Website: lowes
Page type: payment
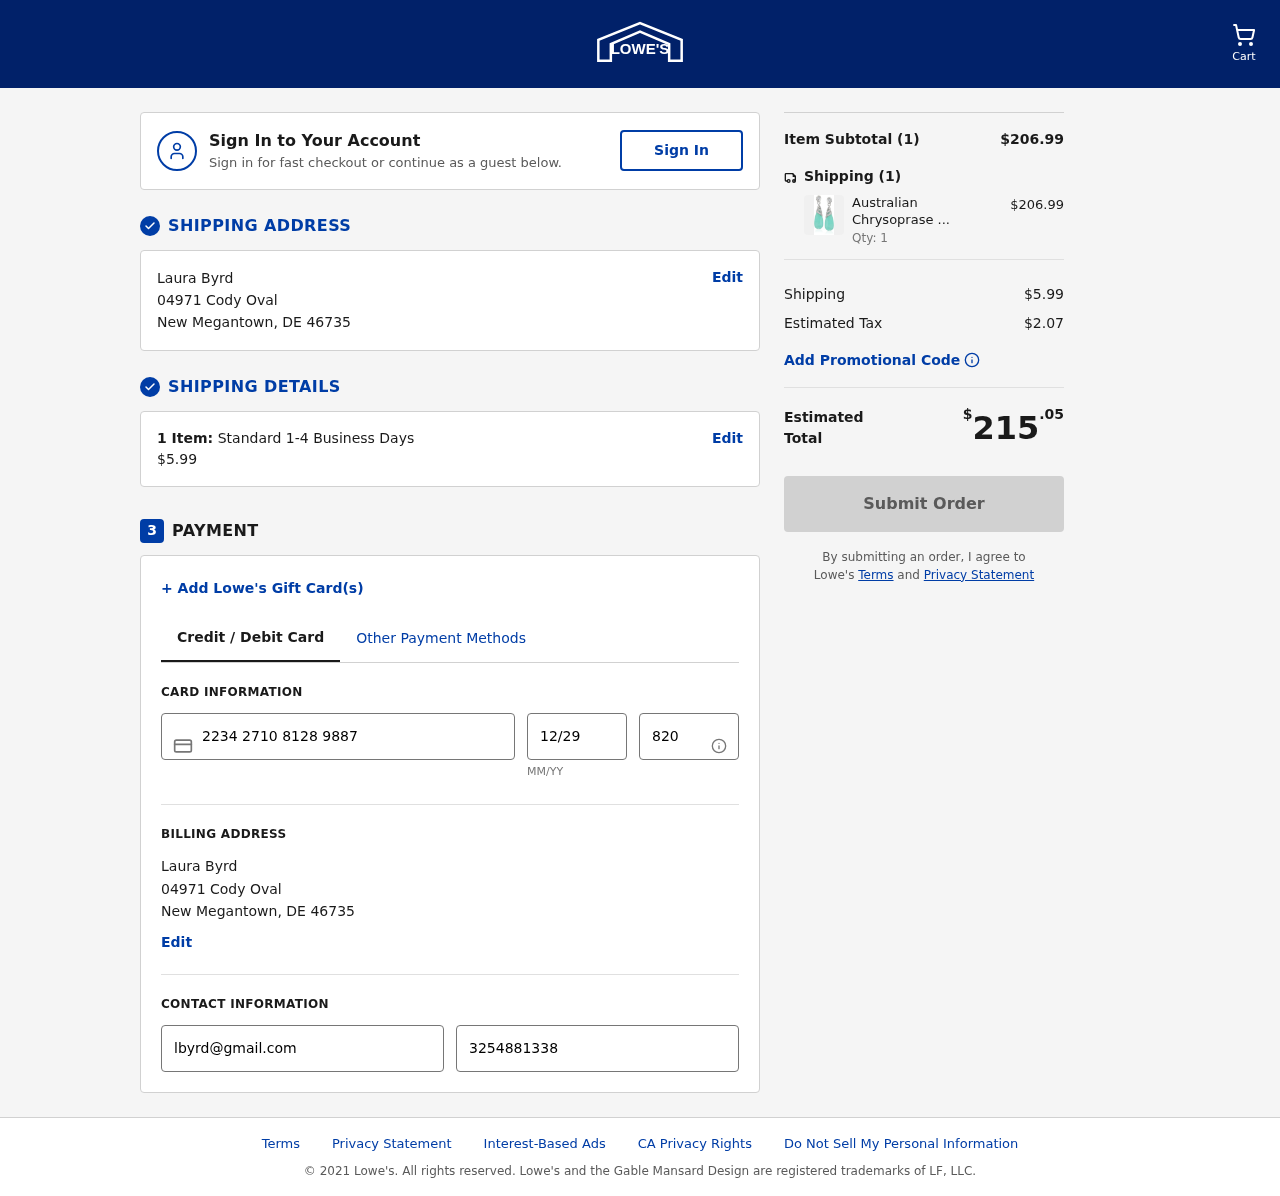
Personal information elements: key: PII_CARD_CVV
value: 820
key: PII_CARD_EXPIRY
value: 12/29
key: PII_CARD_NUMBER
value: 2234 2710 8128 9887
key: PII_CITY
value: New Megantown
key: PII_EMAIL
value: lbyrd@gmail.com
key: PII_FULLNAME
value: Laura Byrd
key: PII_PHONE
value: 3254881338
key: PII_POSTCODE
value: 46735
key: PII_STATE_ABBR
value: DE
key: PII_STREET
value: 04971 Cody Oval
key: PII_FULLNAME2
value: Laura Byrd
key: PII_STREET2
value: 04971 Cody Oval
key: PII_CITY2
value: New Megantown
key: PII_STATE_ABBR2
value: DE
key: PII_POSTCODE2
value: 46735
Product elements: key: PRODUCT1_NAME
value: Australian Chrysoprase Elongated with Cubic Zirconia Overlay Teardrop Earrings
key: PRODUCT1_PRICE
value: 206.99
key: PRODUCT1_QUANTITY
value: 1
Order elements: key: ORDER_NUM_ITEMS
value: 1
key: ORDER_SHIPPING_COST
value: $5.99
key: ORDER_NUM_ITEMS2
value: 1
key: ORDER_SUBTOTAL
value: $206.99
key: ORDER_NUM_ITEMS3
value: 1
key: ORDER_SHIPPING_COST2
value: $5.99
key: ORDER_TAX
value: $2.07
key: ORDER_TOTAL
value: $215.05